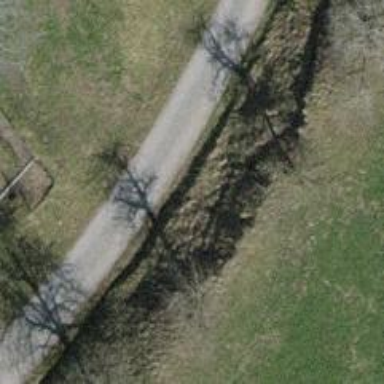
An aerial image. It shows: Asphalt track with grade1 surface suitable for agricultural vehicles.